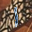
Label: 1